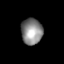
Tissue: skin
Cell type: Others
Senescence score: 0.7895
Nuclear area (px): 544
Mean DAPI intensity: 136.362